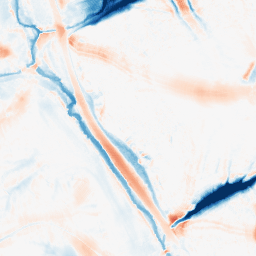
Category: morphological
Decomposition family: tophat_combined
Decomposition parameters: size: 20
Upsampling method: sinc_hamming
Upsampling parameters: scale: 2
kernel_size: 16
Upsampling scale: 2